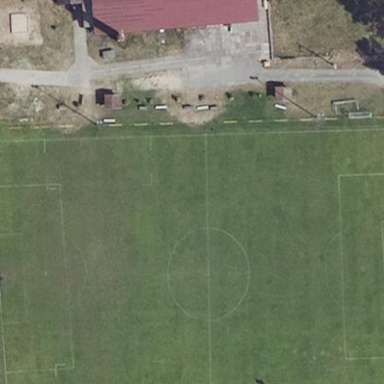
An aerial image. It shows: Soccer pitch with grass surface for leisure land.